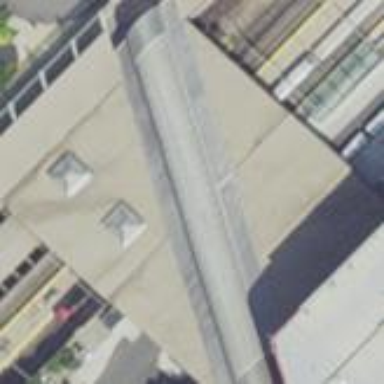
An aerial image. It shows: Train station building.